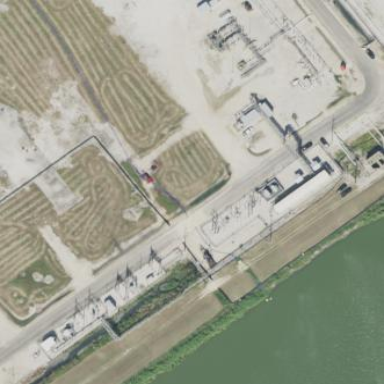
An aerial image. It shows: Industrial substation surrounded by fence.